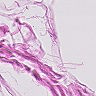
Metastatic tissue present: no